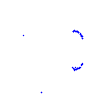
Particle: kaon